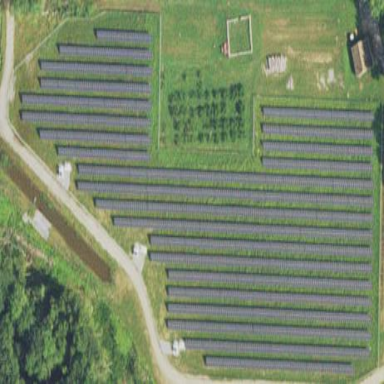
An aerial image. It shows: Solar power plant utilizing photovoltaic technology to generate electricity.